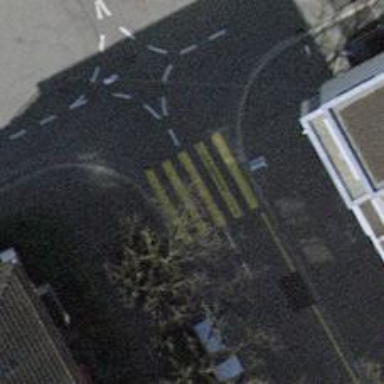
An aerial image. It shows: Uncontrolled zebra crossing on the road.